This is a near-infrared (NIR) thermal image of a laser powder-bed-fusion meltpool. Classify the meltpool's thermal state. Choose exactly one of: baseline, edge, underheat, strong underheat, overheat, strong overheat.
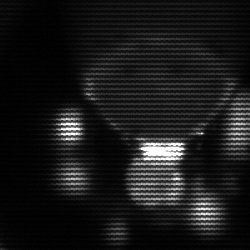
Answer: edge